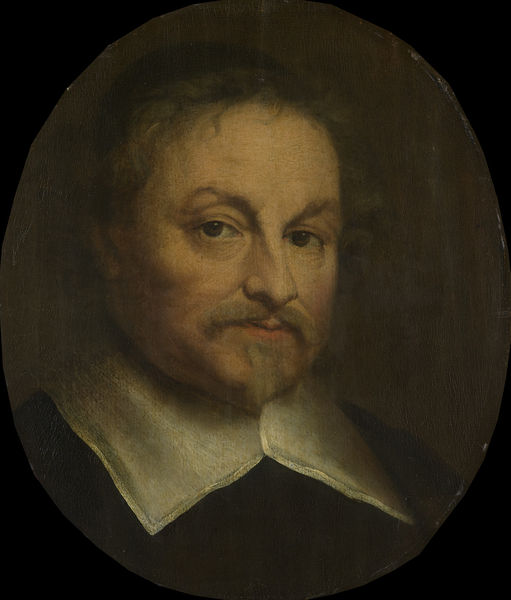
Titel: Joost van den Vondel (1587-1679). Dichter
Künstler: Govert Flinck
Standort: Amsterdam
Institution: Rijksmuseum
Schlagwörter: oil, white, black, collar, dark, face, gray, hair, nose, old, painting, portrait, oil painting, picture, brown, man, ear, eyes, gaze, oval, en face, mouth, wrinkles, beard, person, human, close, large, lips, long, paint, round, lord, goatee, mustache, moustache, rectangular, serious, white collar, hairs, silence, european, wite, wrinkle, cloths, locks, brown eyes, portrain, scientist, over, old painting, gotee, mustash, deacon, mayor, ovel